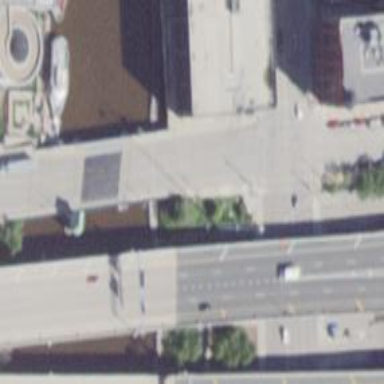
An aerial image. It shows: Secondary road with separate sidewalk that leads to lift bridge.